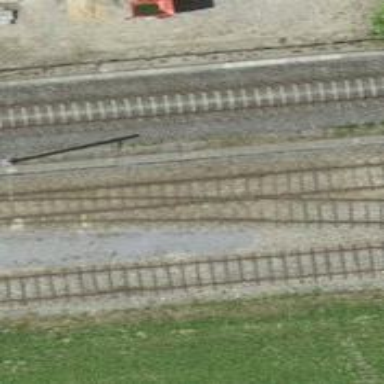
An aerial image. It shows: Single-track railway spur.